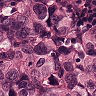
Metastatic tissue present: yes